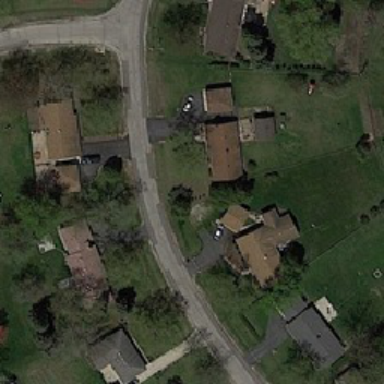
It is a village surrounded by green trees .